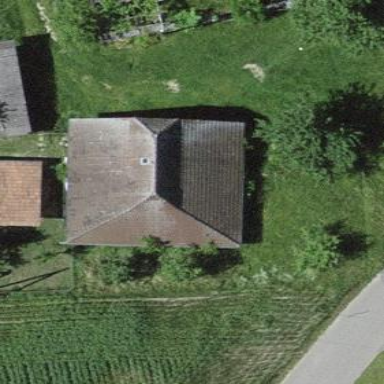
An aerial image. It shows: Barn.